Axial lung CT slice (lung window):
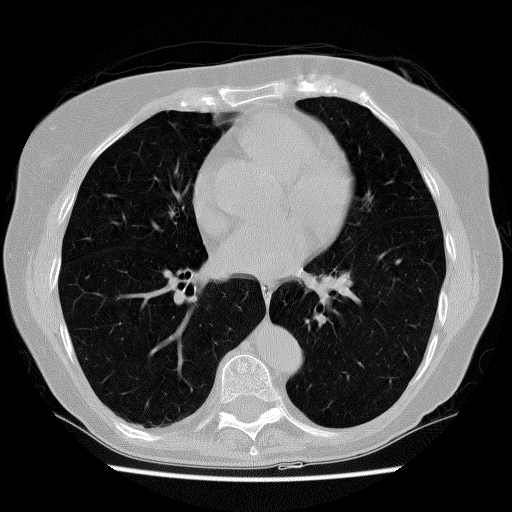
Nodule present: no